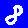
Digit: 8